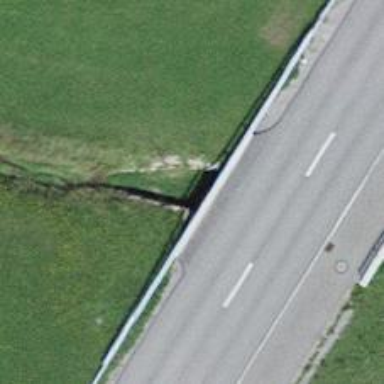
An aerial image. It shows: There is tunnel.